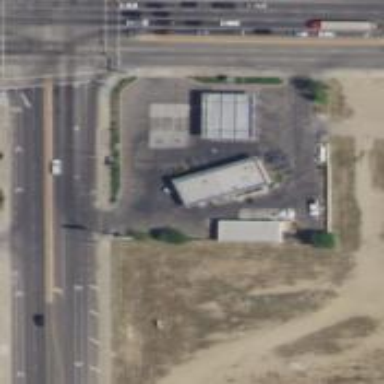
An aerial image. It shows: Convenience shop.